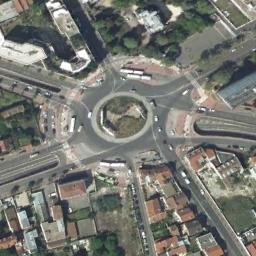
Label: roundabout